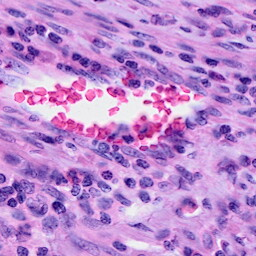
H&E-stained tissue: Cervix